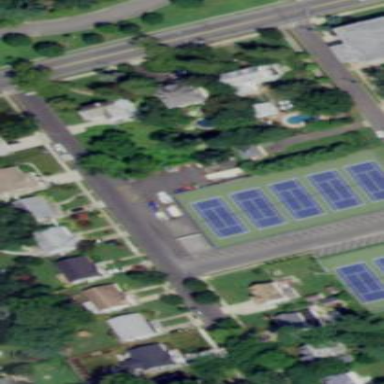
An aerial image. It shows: Tennis court in leisure pitch.